Interaction volume radius: 5 \u00c5
Interaction volume height: 20 \u00c5
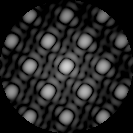
Disorder parameter: 0.02085